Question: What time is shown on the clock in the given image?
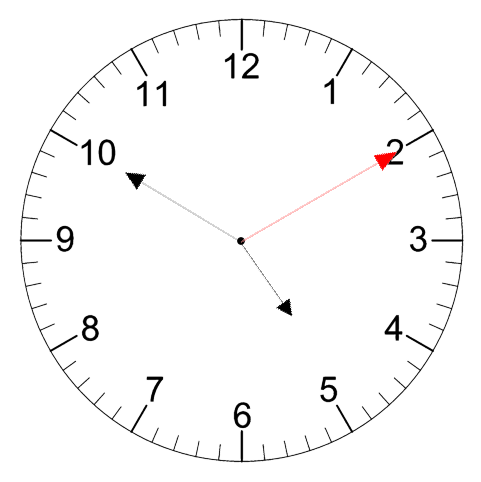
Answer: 04:50:10